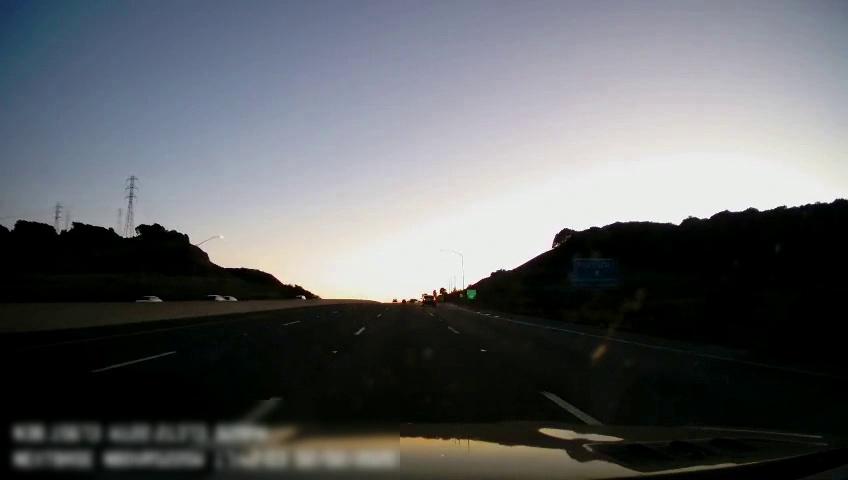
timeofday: Dusk/Dawn/Twilight
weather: Sunny
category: Drivable Space
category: Vehicles | Car
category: Vehicles | Car
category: Vehicles | Car
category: Vehicles | Car
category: Vehicles | Truck
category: Lanes | Alternate Lane
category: Lanes | Current Lane
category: Lanes | Current Lane
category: Lanes | Alternate Lane
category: Lanes | Alternate Lane
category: Traffic | Signs
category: Traffic | Signs